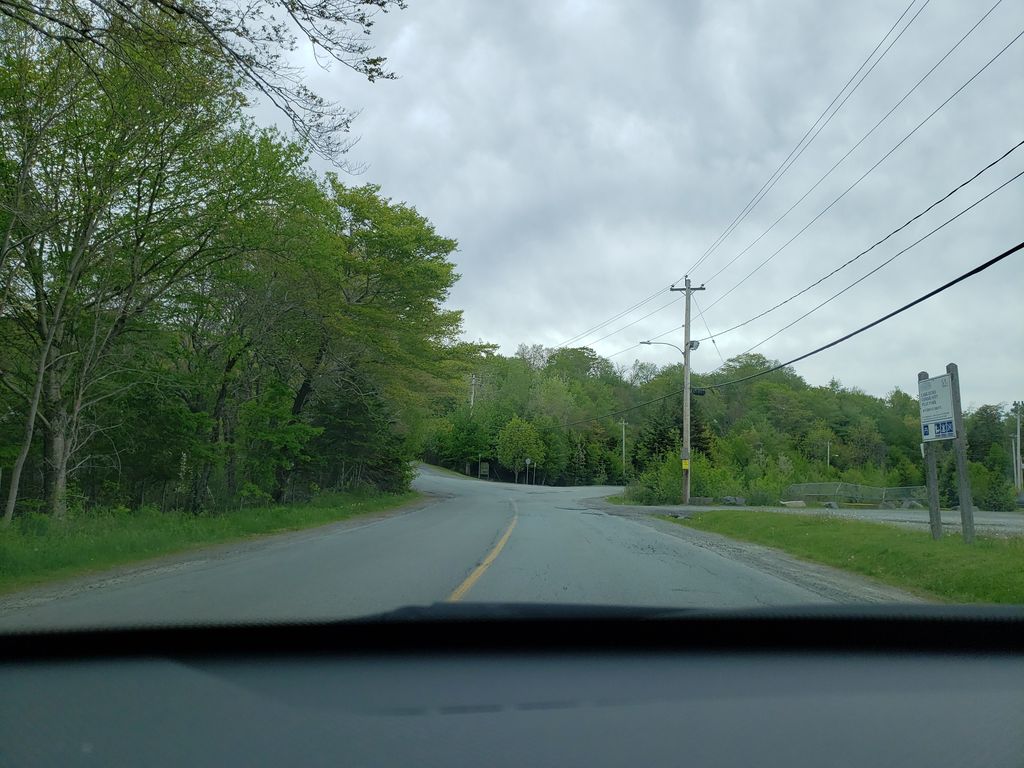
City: halifax